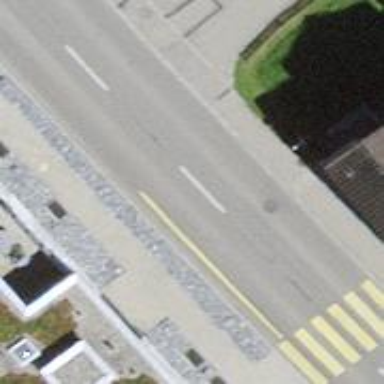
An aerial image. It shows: Public transport stop position.